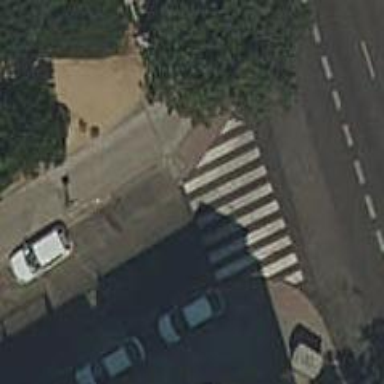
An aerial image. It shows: Marked road crossing.